Interaction volume radius: 5 \u00c5
Interaction volume height: 45 \u00c5
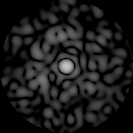
Disorder parameter: 0.8298